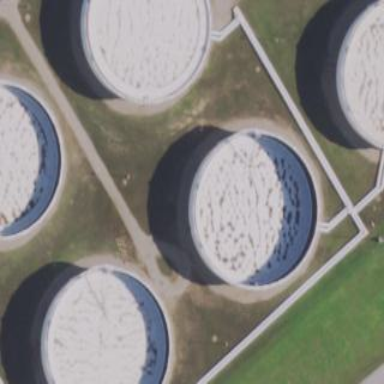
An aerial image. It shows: Storage tank created as man-made structure.